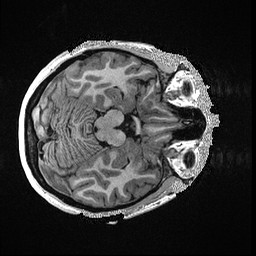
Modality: T1w
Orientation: axial
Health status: healthy
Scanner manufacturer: ge
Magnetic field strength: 3 T
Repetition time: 0.006952 s
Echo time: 0.00292 s